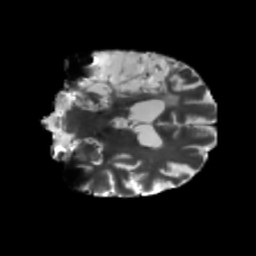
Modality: T2w
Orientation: coronal
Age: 51
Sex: male
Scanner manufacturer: siemens
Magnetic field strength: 3 T
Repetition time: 5.47 s
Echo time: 0.0854 s